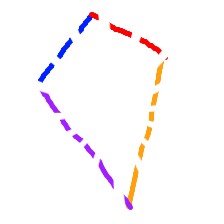
Shape: kite